Field crop: maize
Growth stage: 2
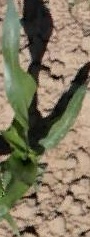
Species: maize